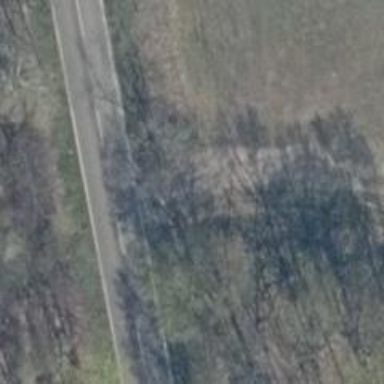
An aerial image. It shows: Secondary road with asphalt surface.